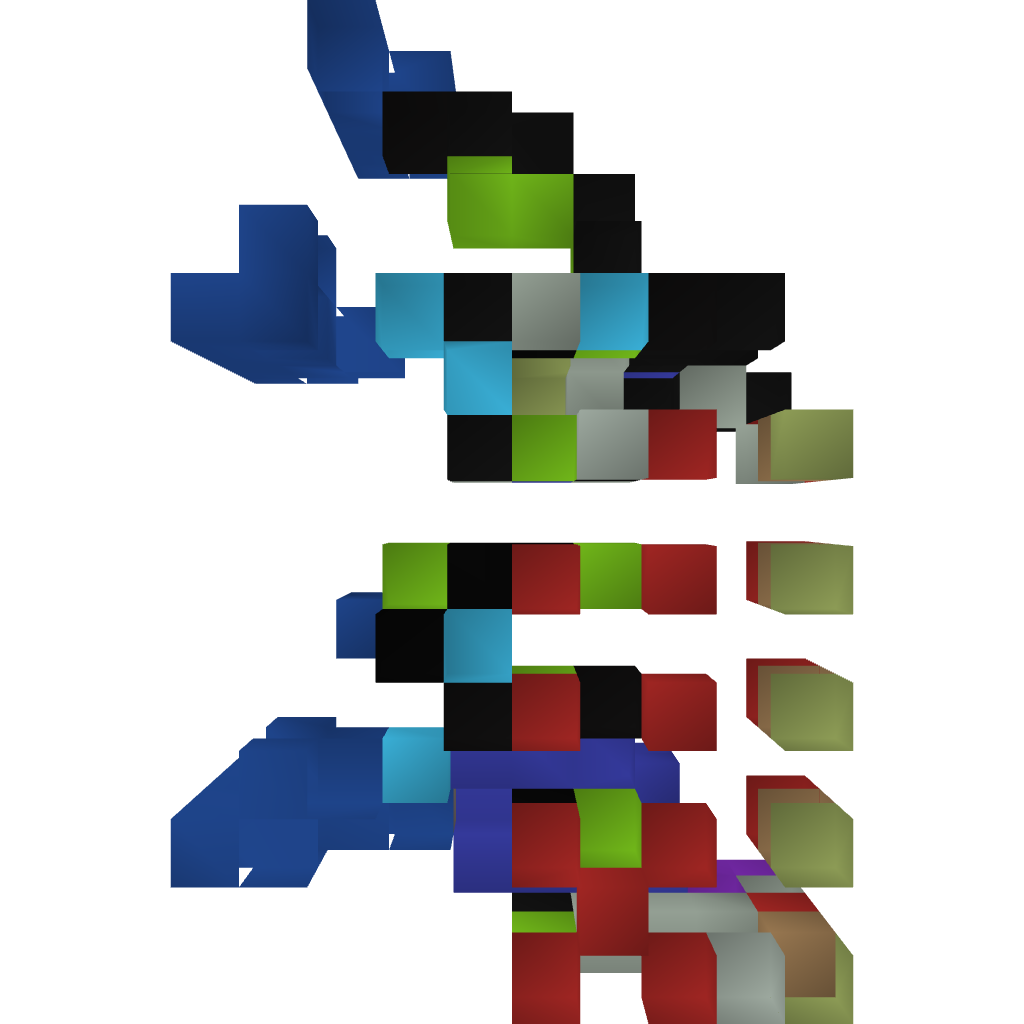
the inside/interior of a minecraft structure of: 100% working elevator